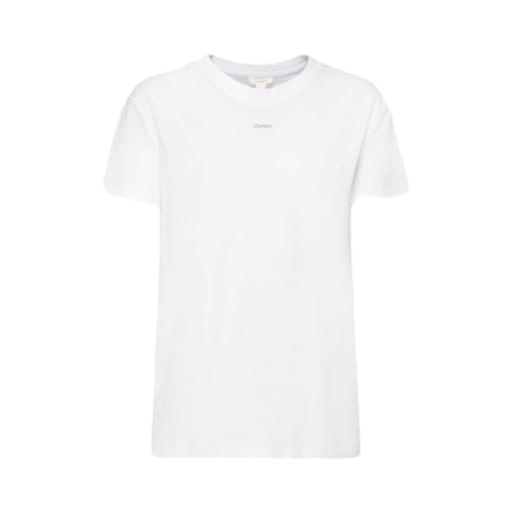
white logo-embroidered t-shirt, white logo-print t-shirt, white rockstud untitled t-shirt, white background